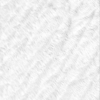
Label: not_dusty